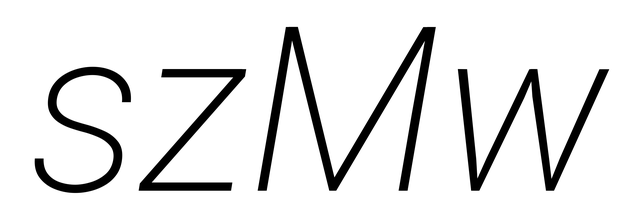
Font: Roboto-Italic_ExtraLight_Italic